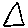
Label: triangle